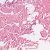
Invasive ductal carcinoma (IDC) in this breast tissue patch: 0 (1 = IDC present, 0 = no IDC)